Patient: sex F, age 86
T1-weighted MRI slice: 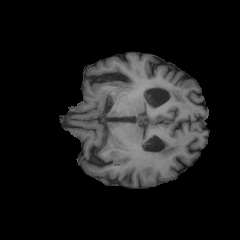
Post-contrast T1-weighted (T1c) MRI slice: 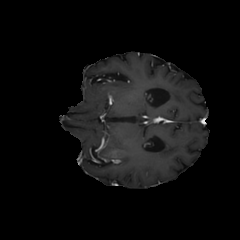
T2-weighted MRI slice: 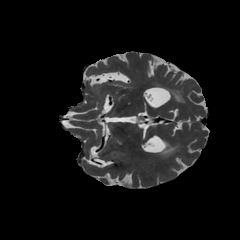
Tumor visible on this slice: yes
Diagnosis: Glioblastoma, IDH-wildtype
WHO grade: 4